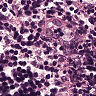
Metastatic tissue present: no